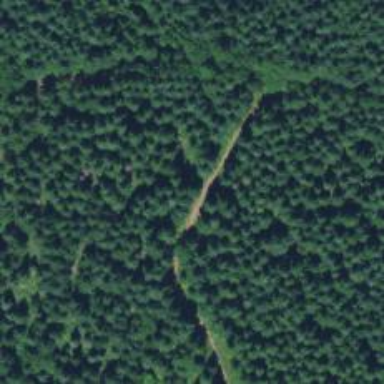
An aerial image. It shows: Track suitable for Nordic skiing. This backcountry trail is groomed for cross-country skiing.